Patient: sex M, age 60
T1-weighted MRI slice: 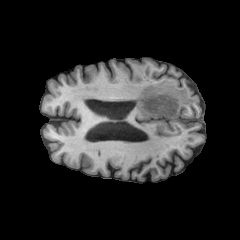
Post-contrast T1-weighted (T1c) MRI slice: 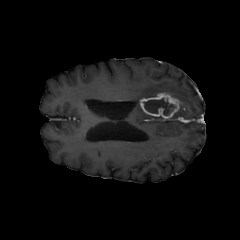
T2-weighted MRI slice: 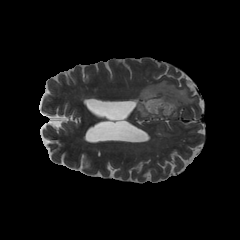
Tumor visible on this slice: yes
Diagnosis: Glioblastoma, IDH-wildtype
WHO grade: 4